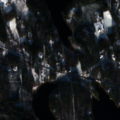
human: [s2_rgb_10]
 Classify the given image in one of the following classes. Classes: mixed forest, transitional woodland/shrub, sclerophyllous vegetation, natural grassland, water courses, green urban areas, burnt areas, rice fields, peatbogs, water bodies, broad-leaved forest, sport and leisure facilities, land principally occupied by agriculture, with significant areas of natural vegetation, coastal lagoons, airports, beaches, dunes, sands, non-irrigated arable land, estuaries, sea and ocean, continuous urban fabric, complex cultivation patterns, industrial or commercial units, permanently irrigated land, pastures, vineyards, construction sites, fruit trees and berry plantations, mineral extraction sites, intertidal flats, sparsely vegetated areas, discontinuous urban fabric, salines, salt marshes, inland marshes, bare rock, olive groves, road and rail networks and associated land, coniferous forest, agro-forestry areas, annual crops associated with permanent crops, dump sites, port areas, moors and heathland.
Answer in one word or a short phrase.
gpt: discontinuous urban fabric, broad-leaved forest, coniferous forest, mixed forest, water bodies